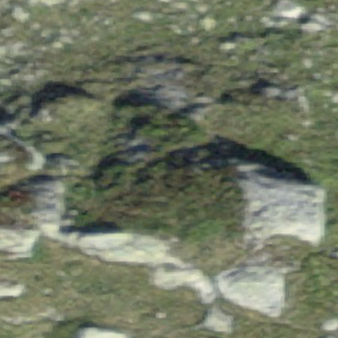
Label: bouldering_area